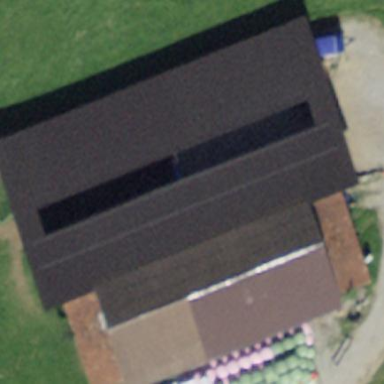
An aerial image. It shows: Barn.